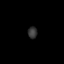
Tissue: prostate
Cell type: Fibroblasts
Senescence score: 0.6837
Nuclear area (px): 108
Mean DAPI intensity: 52.38